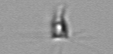
Label: Calciopappus